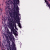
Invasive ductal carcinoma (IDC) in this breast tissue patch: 0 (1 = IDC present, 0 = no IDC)